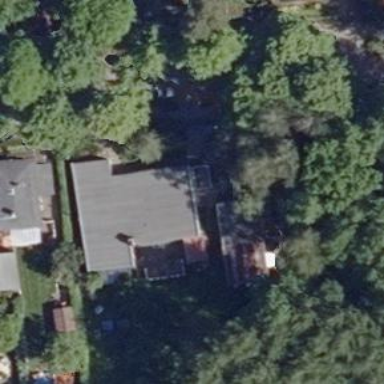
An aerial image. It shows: House with flat roof.